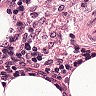
Metastatic tissue present: no